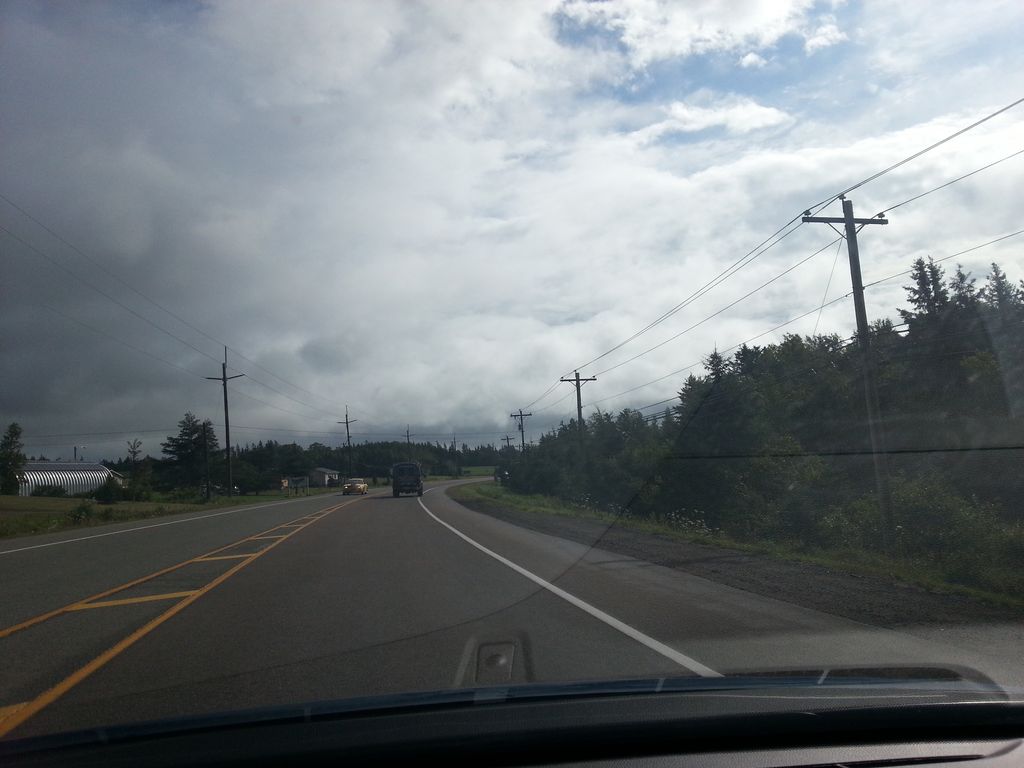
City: charlottetown